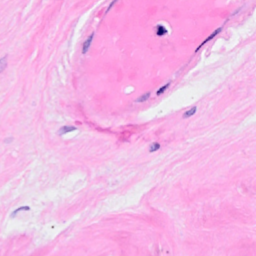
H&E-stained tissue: Breast